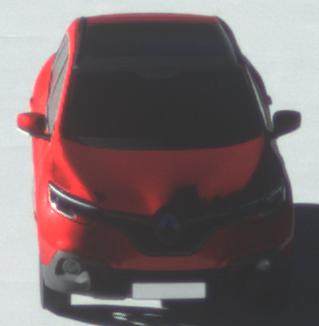
Make: Renault
Model: Kadjar ENERGY TCe 130
Detailed model: Kadjar
Model produced from: 2015/05
Model produced until: 2018/08
Doors: 5
Color: red
Road condition: dry road
Daytime: sunrise or sunset
Contrast: high contrast